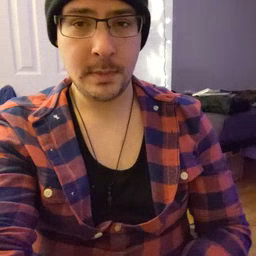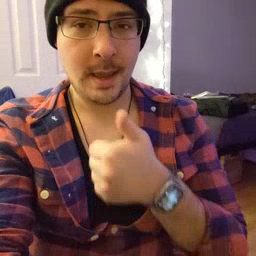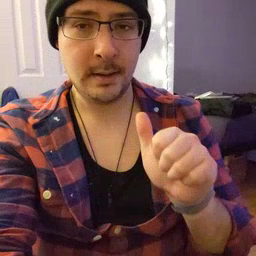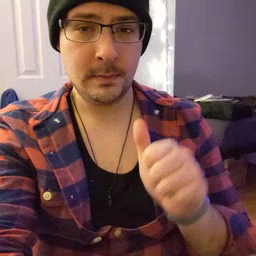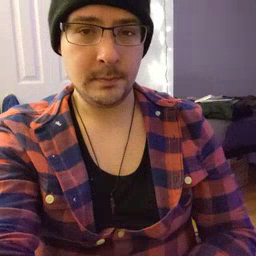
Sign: any